Question: How to make MediaStyle notification without play queue?
My notification declaration looks like this, I can't figure out how to disable showing next tracks.
'''
Notification notification = new Notification.Builder(this)
.setPriority(Notification.PRIORITY_DEFAULT)
.setVisibility(Notification.VISIBILITY_PUBLIC)
.setCategory(Notification.CATEGORY_TRANSPORT)
.setContentTitle(contentTitle)
.setContentText(contentText)
.setOngoing(isPlaying)
.setShowWhen(false)
.setSmallIcon(R.drawable.ic_notification_cover_default)
.setLargeIcon(BitmapFactory.decodeResource(getResources(), R.drawable.cover_example))
.setAutoCancel(false)
.setContentIntent(contentPendingIntent)
.setDeleteIntent(deletePendingIntent)
.addAction(createAction(R.drawable.ic_notification_skip_previous, "Rewind", ACTION_REWIND))
.addAction(playPauseAction)
.addAction(createAction(R.drawable.ic_notification_skip_next, "Fast Forward", ACTION_FAST_FORWARD))
.setStyle(new Notification.MediaStyle()
.setMediaSession(mMediaSession.getSessionToken())
.setShowActionsInCompactView(1))
.build();
'''

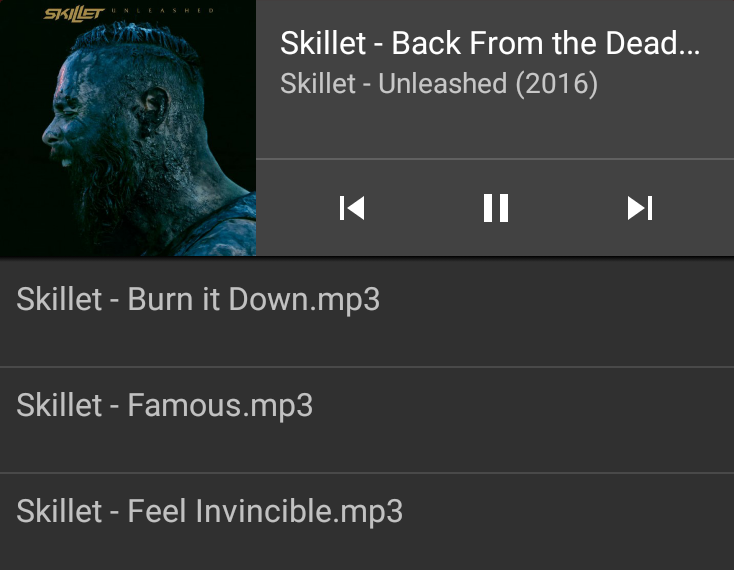
Answer: Adding a play queue is not part of the Android API for MediaStyle (you'll note on Nexus devices there is no play queue) and is a manufacturer specific customization. You'll need to check with the manufacturer themselves to see if they provide any additional library to control this behavior.